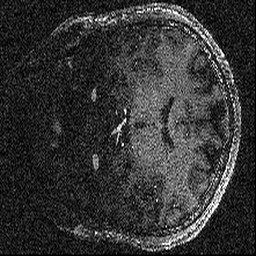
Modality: T1w
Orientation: coronal
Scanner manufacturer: siemens
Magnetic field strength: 6.98 T
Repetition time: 3.58 s
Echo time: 0.00241 s